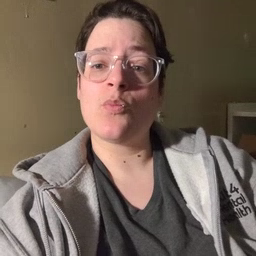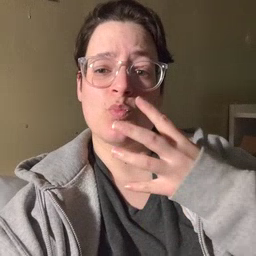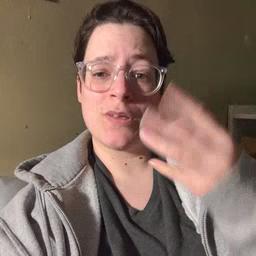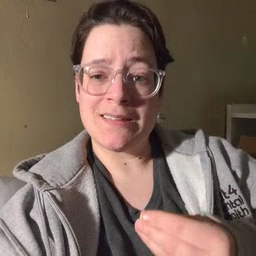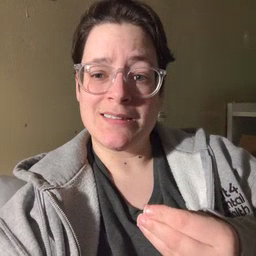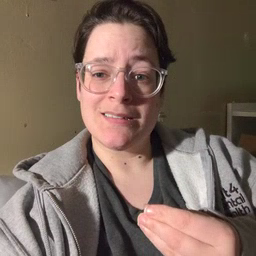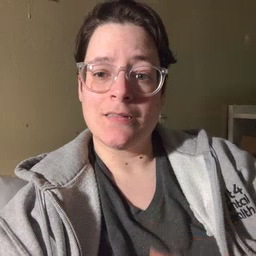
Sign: wet